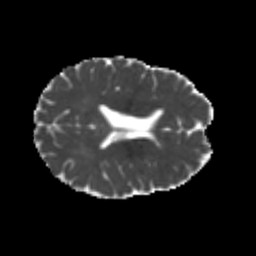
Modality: MD
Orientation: axial
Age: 22
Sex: male
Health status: healthy
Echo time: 0.074 s